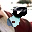
Label: 8